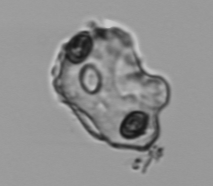
Label: Delphineis